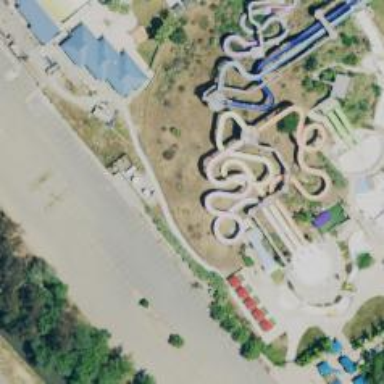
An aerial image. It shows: Water slide attraction.